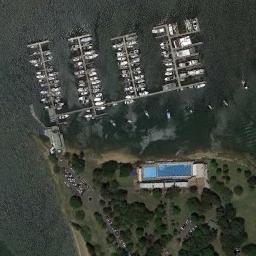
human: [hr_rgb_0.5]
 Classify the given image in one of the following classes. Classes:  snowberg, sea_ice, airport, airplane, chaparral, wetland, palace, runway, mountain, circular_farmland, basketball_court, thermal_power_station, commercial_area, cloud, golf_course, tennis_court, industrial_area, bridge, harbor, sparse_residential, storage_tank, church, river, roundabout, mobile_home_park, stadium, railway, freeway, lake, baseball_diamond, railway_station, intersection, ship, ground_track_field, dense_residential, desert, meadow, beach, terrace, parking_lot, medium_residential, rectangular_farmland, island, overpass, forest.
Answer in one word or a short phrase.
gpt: harbor